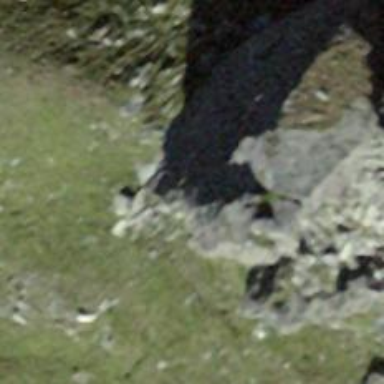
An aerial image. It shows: Cliff in nature.